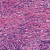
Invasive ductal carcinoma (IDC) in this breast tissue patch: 1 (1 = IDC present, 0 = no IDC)